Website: home-depot
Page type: receipt
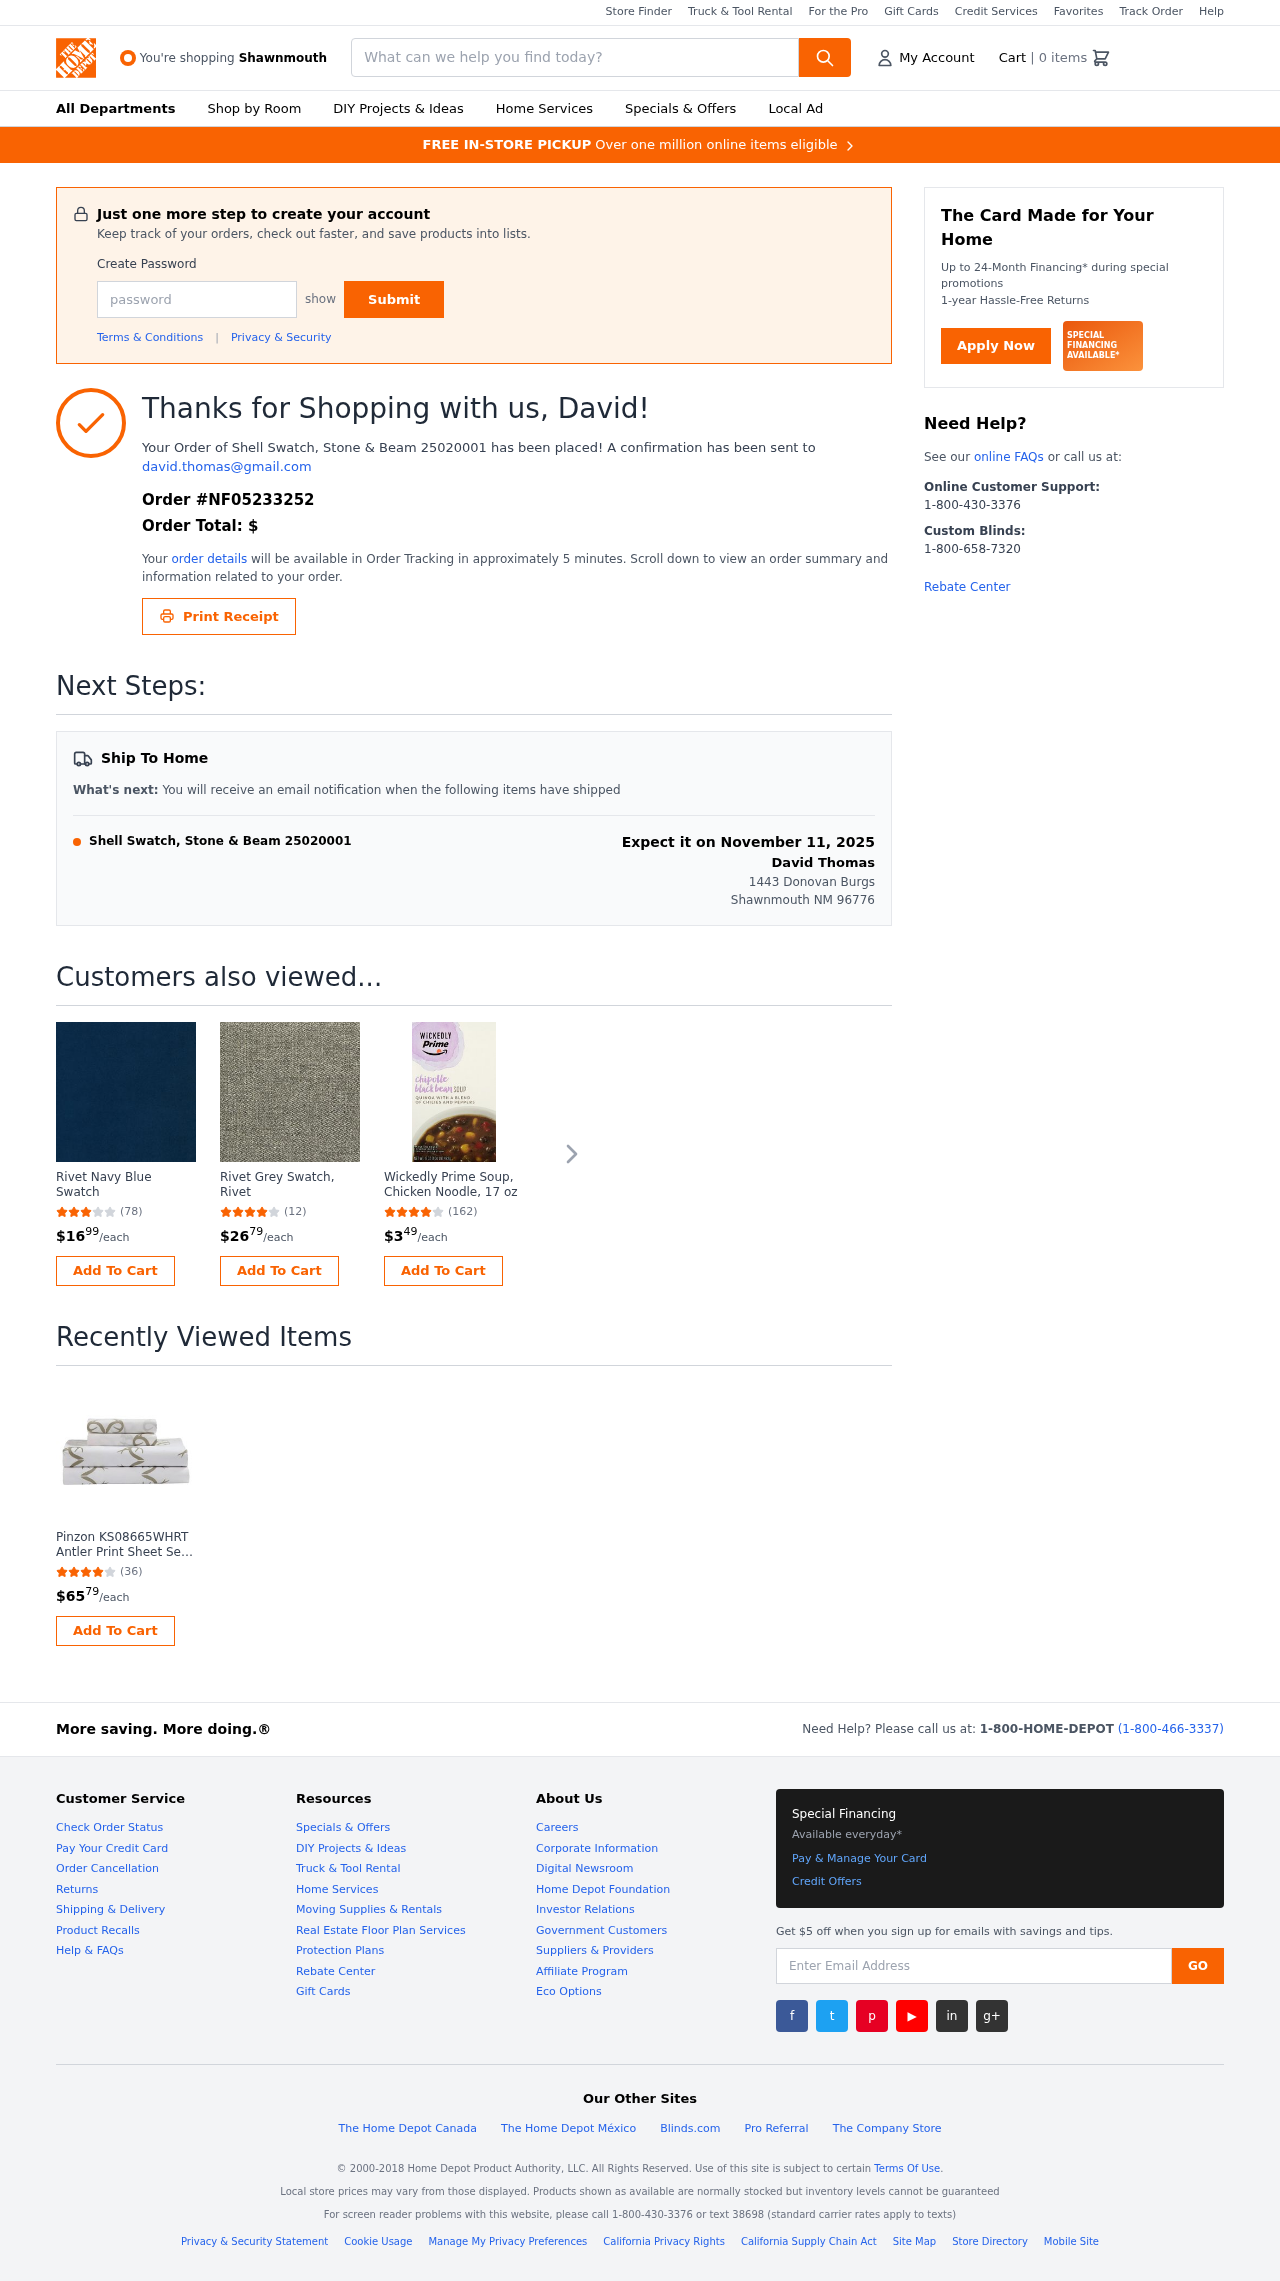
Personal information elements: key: PII_CITY
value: Shawnmouth
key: PII_EMAIL
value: david.thomas@gmail.com
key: PII_FIRSTNAME
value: David
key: PII_FULLNAME
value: David Thomas
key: PII_POSTCODE
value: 96776
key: PII_STATE_ABBR
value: NM
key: PII_STREET
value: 1443 Donovan Burgs
Product elements: key: PRODUCT1_NAME
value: Shell Swatch, Stone & Beam 25020001
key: PRODUCT2_NAME
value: Rivet Navy Blue Swatch
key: PRODUCT2_NUM_RATINGS
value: (78)
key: PRODUCT2_PRICE
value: $1699
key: PRODUCT3_NAME
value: Rivet Grey Swatch, Rivet
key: PRODUCT3_NUM_RATINGS
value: (12)
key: PRODUCT3_PRICE
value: $2679
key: PRODUCT4_NAME
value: Wickedly Prime Soup, Chicken Noodle, 17 oz
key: PRODUCT4_NUM_RATINGS
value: (162)
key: PRODUCT4_PRICE
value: $349
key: PRODUCT5_NAME
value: Pinzon KS08665WHRT Antler Print Sheet Set, White
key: PRODUCT5_NUM_RATINGS
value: (36)
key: PRODUCT5_PRICE
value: $6579
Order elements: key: ORDER_NUM_ITEMS
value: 0
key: ORDER_ID
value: NF05233252
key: ORDER_TOTAL
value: $
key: ORDER_DELIVERY_DATE
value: Expect it on November 11, 2025
Search elements: key: HEADER_SEARCH
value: What can we help you find today?